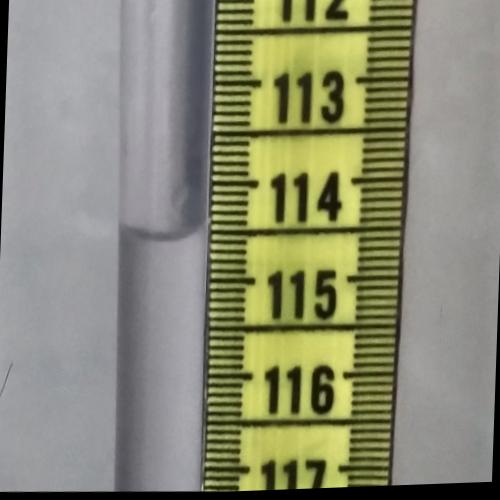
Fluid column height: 114.5 cm